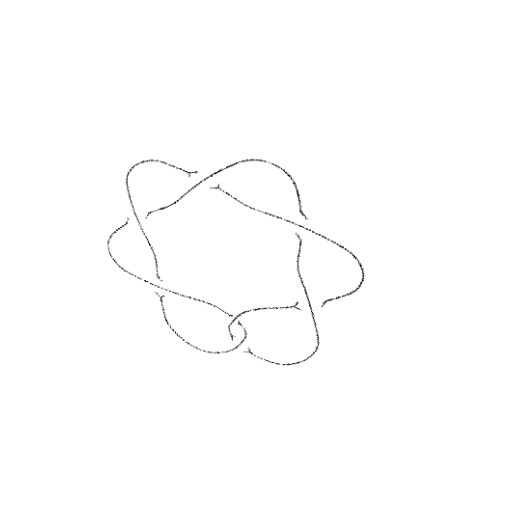
Crossing number: 7